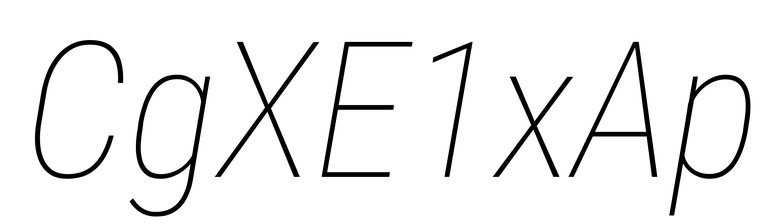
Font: Roboto-Italic_Condensed_Thin_Italic